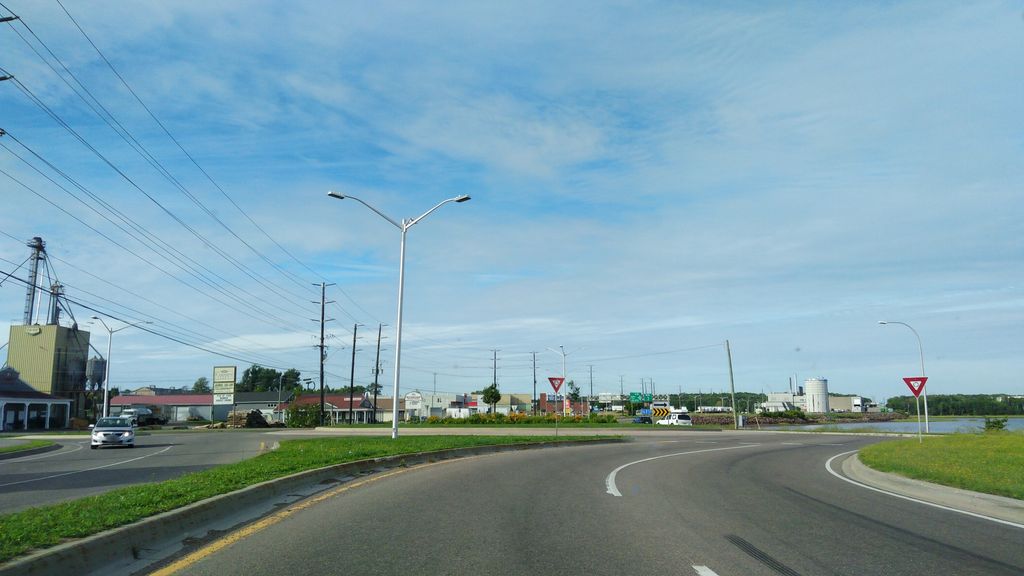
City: charlottetown